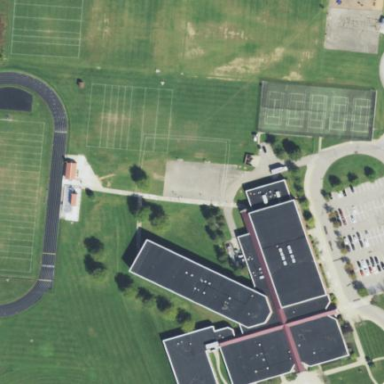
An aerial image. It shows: School.